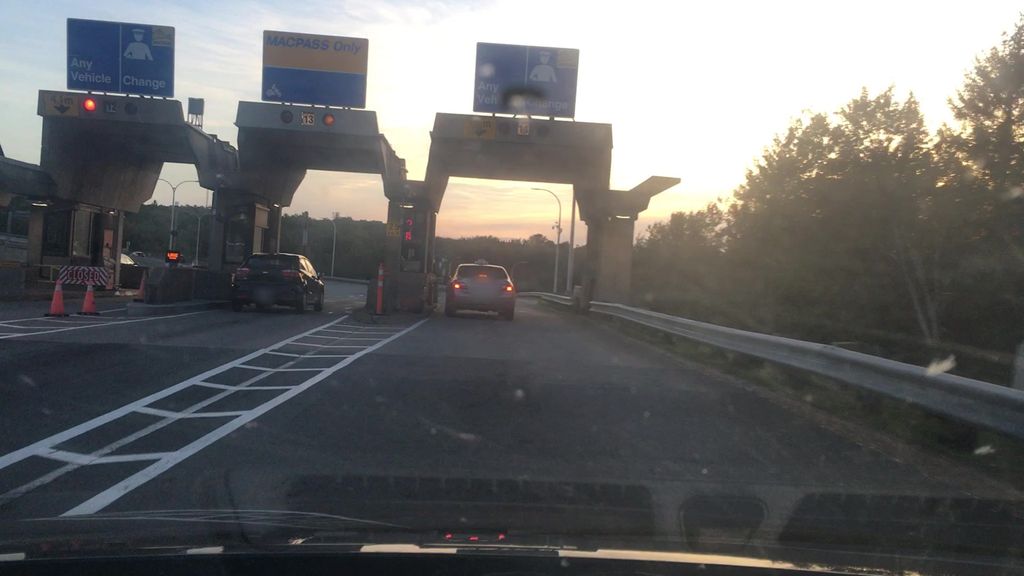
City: halifax